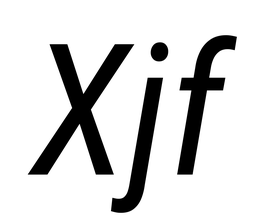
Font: Roboto-Italic_Condensed_Italic